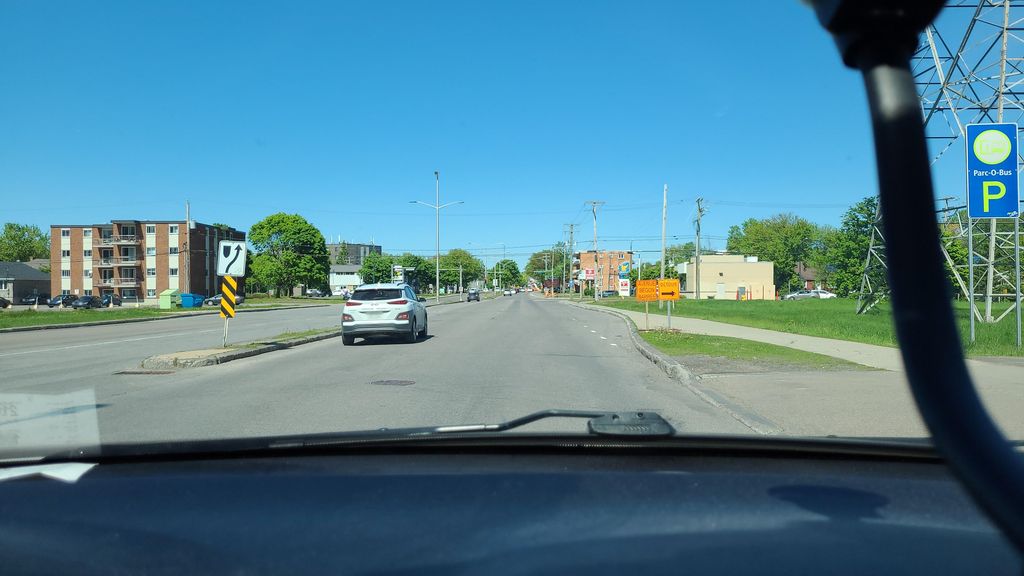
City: quebec_city